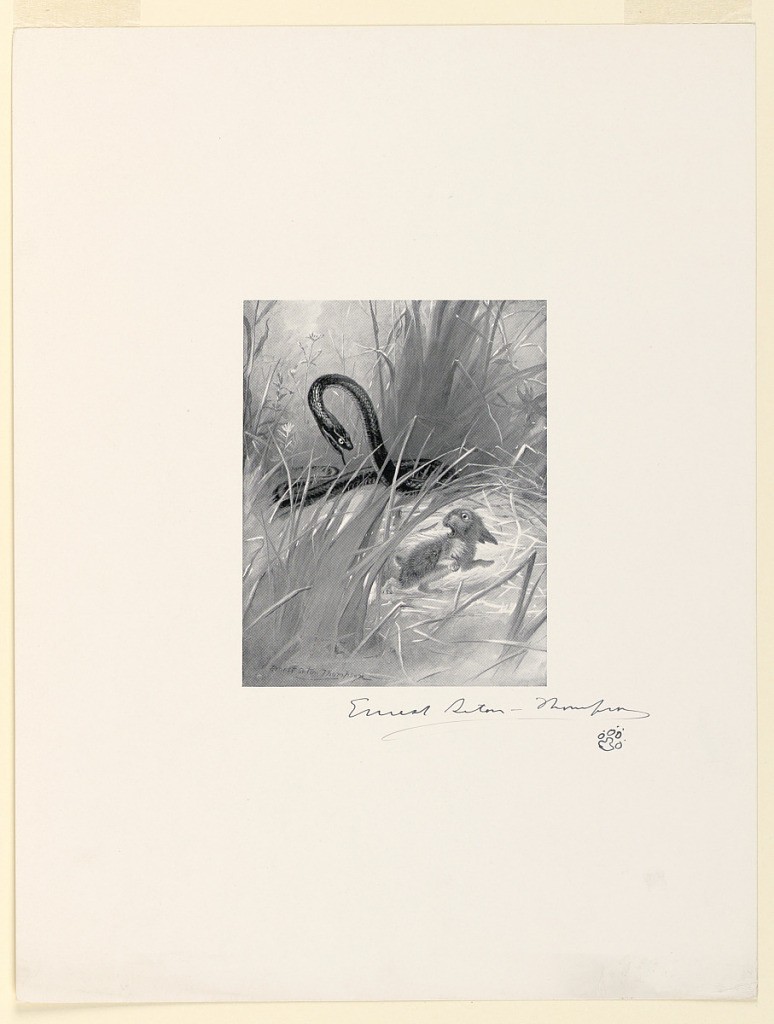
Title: "Mammy, Mammy!" He Screamed in Mortal Terror
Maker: Ernest Thompson Seton, American, 1860–1946
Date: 1898
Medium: Wood engraving in black ink on white paper
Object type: Print
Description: Trial proof for illustration. A baby rabbit fleeing from a coiled snake about to spring, in long grass.